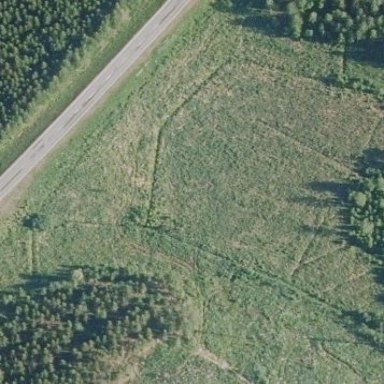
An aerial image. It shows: Clearcut area with scrub vegetation.